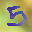
Label: 5